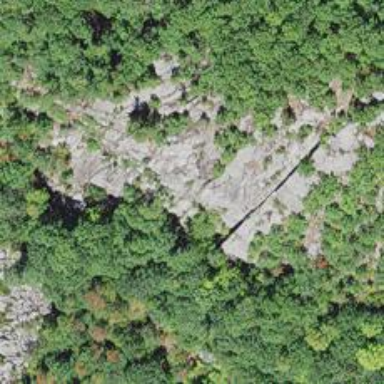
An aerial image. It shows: Natural cliff.